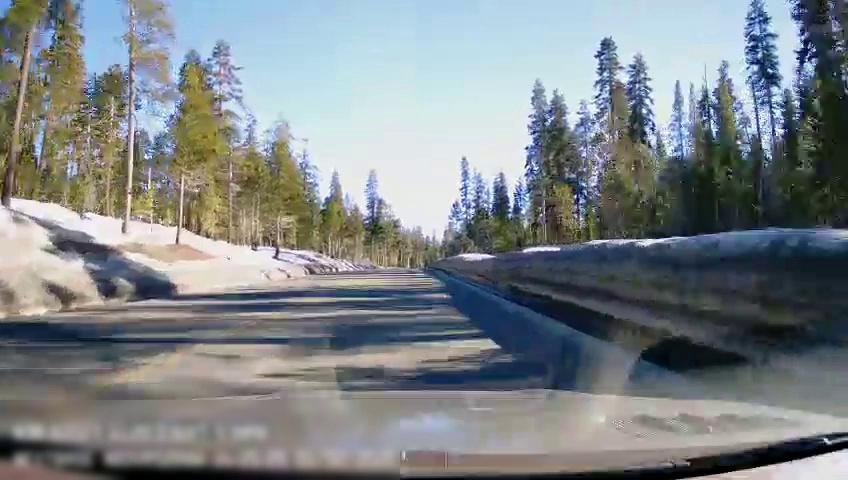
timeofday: Day
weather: Snowy
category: Drivable Space